Aerial crown-view tile of a tropical tree (Barro Colorado Island, Panama), acquired 20250217:
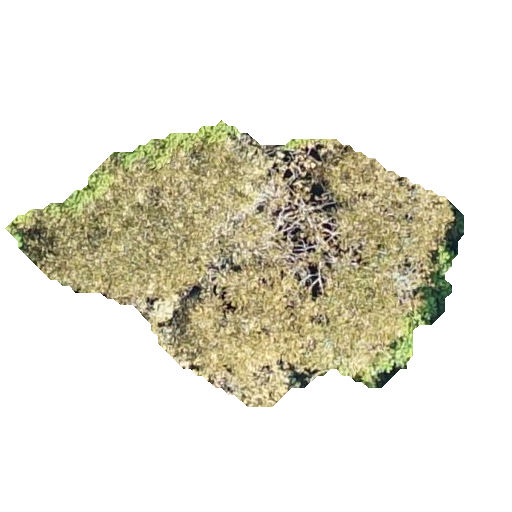
Species: Dipteryx oleifera
GBIF accepted scientific name: Dipteryx oleifera
Crown area: 119.2 m²